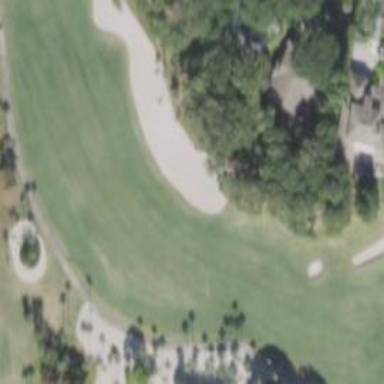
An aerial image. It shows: View of golf hole.